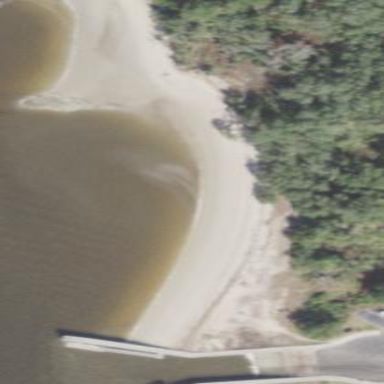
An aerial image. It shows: Scenic beach with natural beauty.